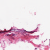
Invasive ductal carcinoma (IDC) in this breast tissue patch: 0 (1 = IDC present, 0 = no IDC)